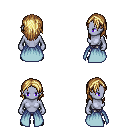
a pixel art fantasy rpg character, female body template, dark elf, purple skin, overskirt, metal pants, blonde long hairstyle, black shoes, four views (front, back, left, right), 2x2 character sprite sheet, small pixel art, hard edges, no anti-aliasing